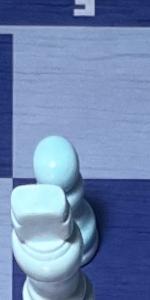
Label: Pawn_White